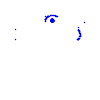
Particle: kaon